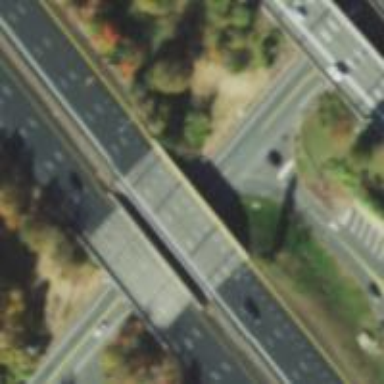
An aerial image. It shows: Motorway bridge crossing urban freeway/expressway.